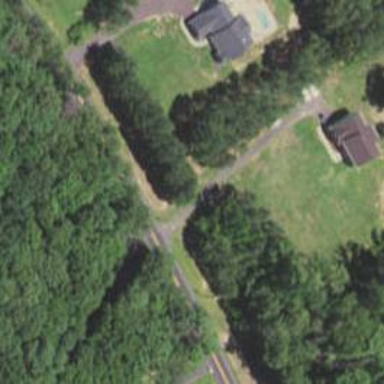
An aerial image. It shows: Driveway leading to service road.